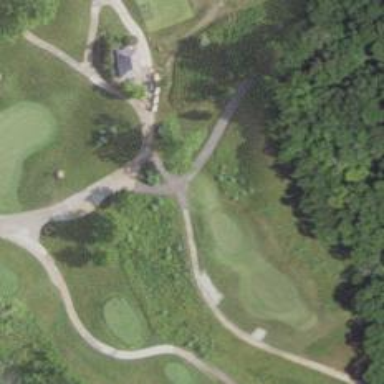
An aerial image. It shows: Service road designated as golf cart path.